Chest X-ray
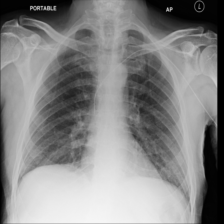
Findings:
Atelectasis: negative
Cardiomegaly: negative
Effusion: negative
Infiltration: negative
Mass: negative
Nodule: negative
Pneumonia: negative
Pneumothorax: negative
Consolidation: negative
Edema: negative
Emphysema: negative
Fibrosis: negative
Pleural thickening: negative
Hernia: negative